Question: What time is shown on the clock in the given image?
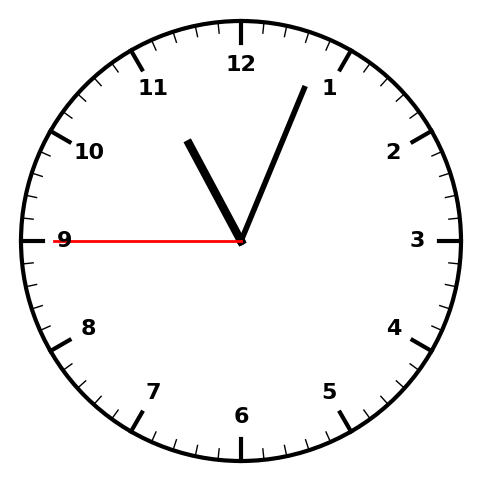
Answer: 11:03:45